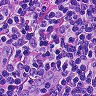
Metastatic tissue present: no